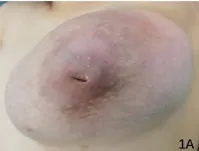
(A) The left breast exhibited nipple inversion and is filled with a large combined mass.
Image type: medical_photograph (skin_photograph)